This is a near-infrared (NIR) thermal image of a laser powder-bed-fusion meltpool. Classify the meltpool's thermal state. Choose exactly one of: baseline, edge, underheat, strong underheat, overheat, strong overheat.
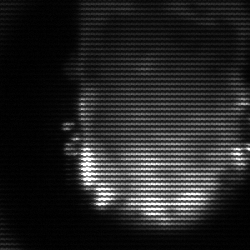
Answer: baseline